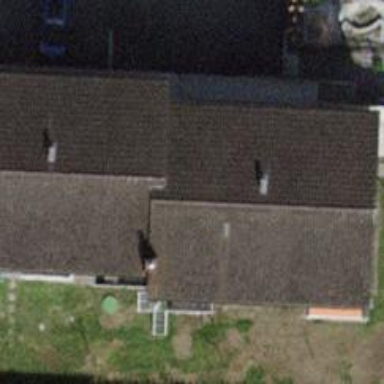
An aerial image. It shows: Terrace building.